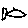
Label: fish